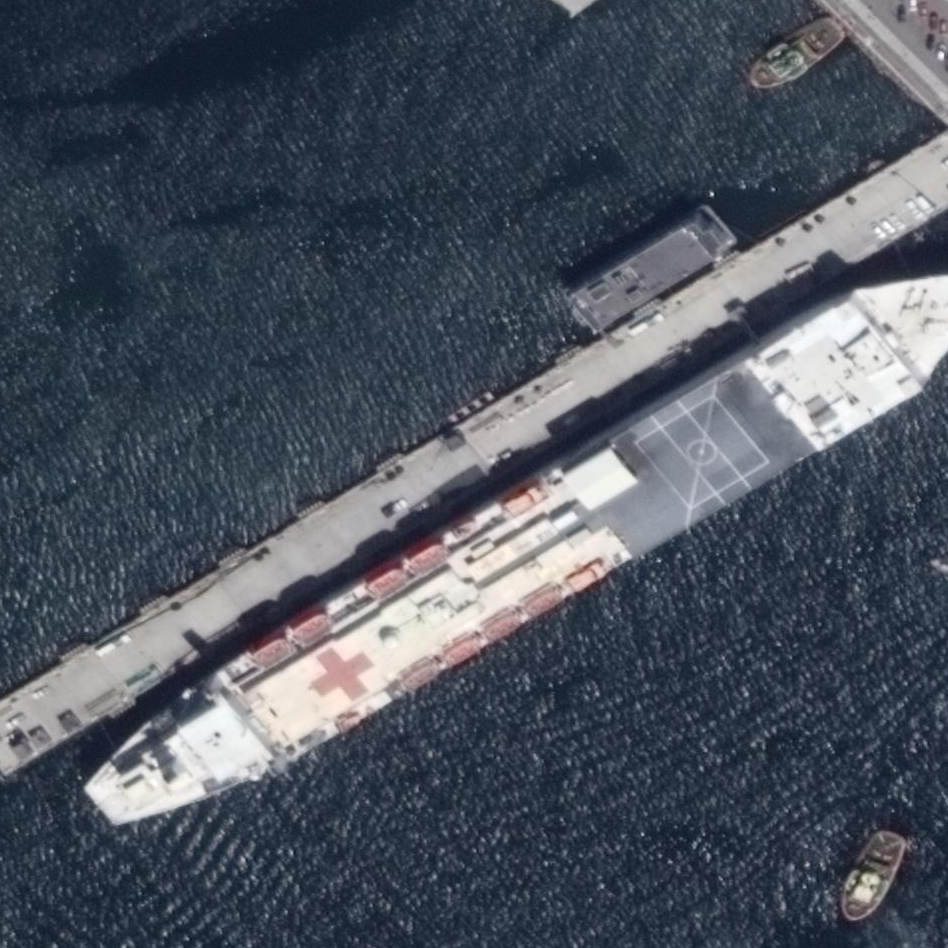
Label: Medical_ship